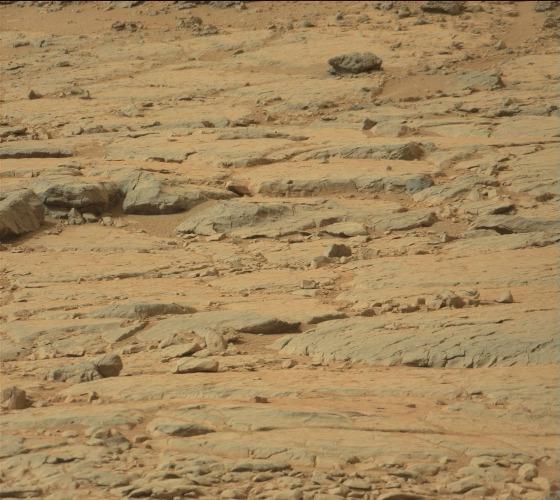
Terrain classes present: Bedrock, Gravel / Sand / Soil, Rock, Shadow